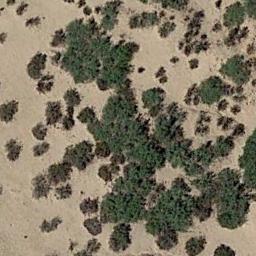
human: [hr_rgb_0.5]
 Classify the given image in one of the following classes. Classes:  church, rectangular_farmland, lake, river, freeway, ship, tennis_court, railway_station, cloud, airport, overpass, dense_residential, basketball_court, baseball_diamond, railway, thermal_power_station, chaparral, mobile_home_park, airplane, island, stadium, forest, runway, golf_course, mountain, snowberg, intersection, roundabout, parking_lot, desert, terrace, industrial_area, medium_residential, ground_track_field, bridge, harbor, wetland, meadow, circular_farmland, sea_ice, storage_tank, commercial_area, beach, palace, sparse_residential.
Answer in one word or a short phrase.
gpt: chaparral